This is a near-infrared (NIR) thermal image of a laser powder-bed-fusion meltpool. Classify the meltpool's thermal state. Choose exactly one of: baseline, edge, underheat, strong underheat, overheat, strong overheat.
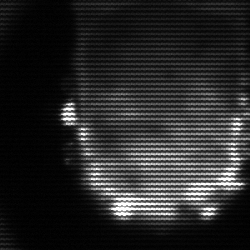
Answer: baseline